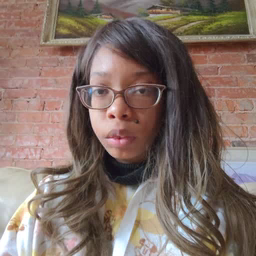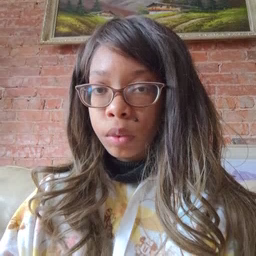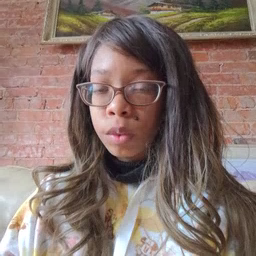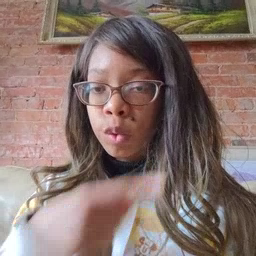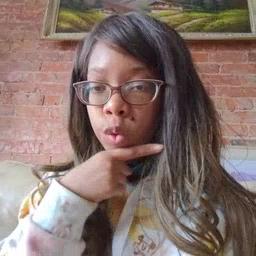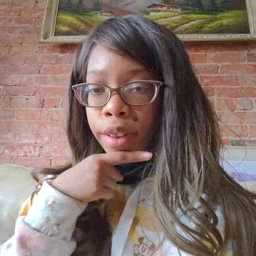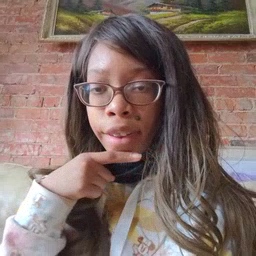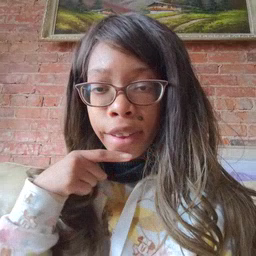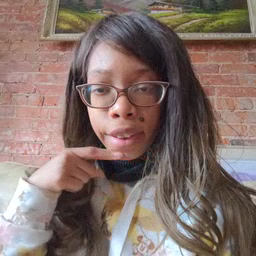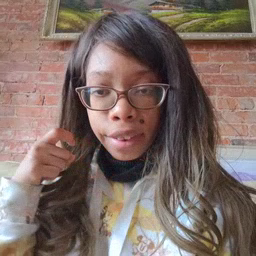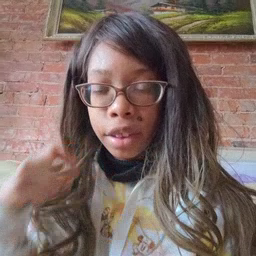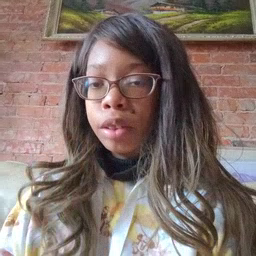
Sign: dry